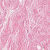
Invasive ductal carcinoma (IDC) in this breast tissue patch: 0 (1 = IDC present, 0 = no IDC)